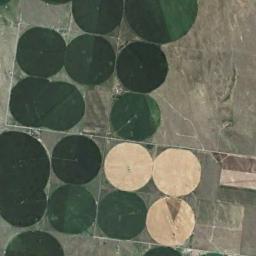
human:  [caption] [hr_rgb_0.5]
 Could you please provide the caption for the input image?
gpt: There are some bare circle farmland and green circle farmland .

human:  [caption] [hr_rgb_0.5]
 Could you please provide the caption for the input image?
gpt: Many green and tan mixed circular farmland of different sizes .

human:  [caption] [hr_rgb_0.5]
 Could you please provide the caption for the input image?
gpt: Several dark green circular farmlands and three khaki circular farmlands are neatly arranged on the wasteland .

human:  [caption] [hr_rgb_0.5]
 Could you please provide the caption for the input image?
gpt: Only one circular field is the earth color .

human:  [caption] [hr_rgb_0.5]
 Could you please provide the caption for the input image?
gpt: There are many green circular farmlands and three yellow circular farmlands arranged neatly .